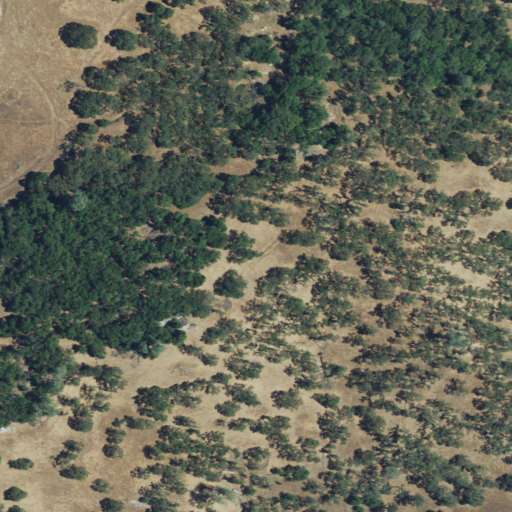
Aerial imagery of mountain in California named Quartz Mountain containing evergreen forest, shrub, deciduous forest, and grassland